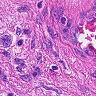
Metastatic tissue present: yes